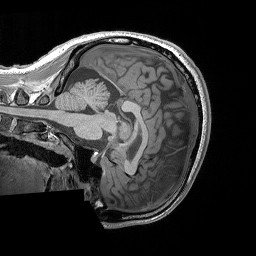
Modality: T1w
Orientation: sagittal
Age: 25
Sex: male
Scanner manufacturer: siemens
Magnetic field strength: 3 T
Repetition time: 1.9 s
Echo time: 0.00302 s